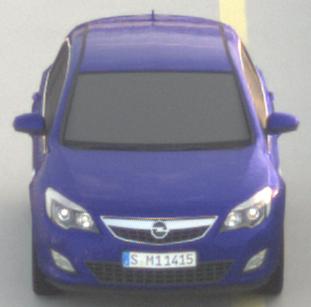
Make: Opel
Model: Astra 1.4 ecoFlex
Detailed model: Astra (J)
Model produced from: 2009/12
Model produced until: 2010/12
Doors: 5
Color: blue
Road condition: dry road
Daytime: sunrise or sunset
Contrast: low contrast